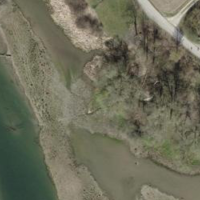
EUNIS habitat code: 15
Species observed at this site:
Corvus corone
Alcedo atthis
Botaurus stellaris
Limosa limosa
Aegithalos caudatus
Sylvia atricapilla
Poecile palustris
Larus michahellis
Cygnus olor
Ardea alba
Erithacus rubecula
Tringa totanus
Corvus corax
Tringa erythropus
Anas acuta
Tringa ochropus
Cyanistes caeruleus
Sturnus vulgaris
Troglodytes troglodytes
Corvus frugilegus
Mareca penelope
Passer montanus
Turdus merula
Spatula clypeata
Mareca strepera
Hirundo rustica
Mergus merganser
Milvus milvus
Turdus pilaris
Milvus migrans
Calidris pugnax
Motacilla alba
Delichon urbicum
Tachybaptus ruficollis
Certhia brachydactyla
Podiceps cristatus
Turdus philomelos
Fulica atra
Anas crecca
Emberiza citrinella
Anthus spinoletta
Prunella modularis
Buteo buteo
Gallinago gallinago
Chroicocephalus ridibundus
Phylloscopus collybita
Pica pica
Sitta europaea
Garrulus glandarius
Anas platyrhynchos
Aythya ferina
Aythya fuligula
Fringilla coelebs
Tadorna tadorna
Carduelis carduelis
Columba palumbus
Nycticorax nycticorax
Phalacrocorax carbo
Egretta garzetta
Parus major
Columba oenas
Anser anser
Ciconia ciconia
Accipiter nisus